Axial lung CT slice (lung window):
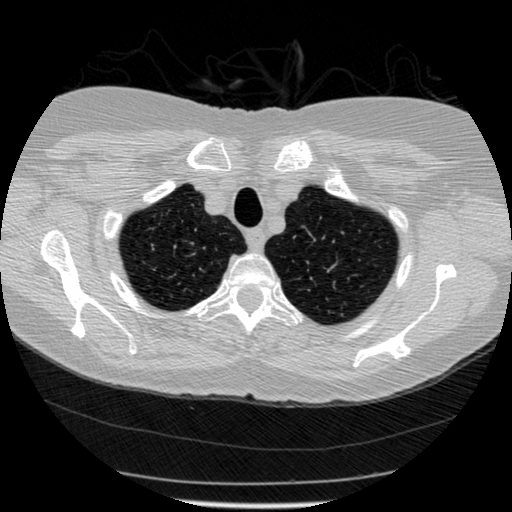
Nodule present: no